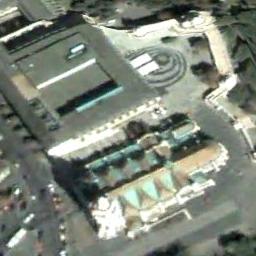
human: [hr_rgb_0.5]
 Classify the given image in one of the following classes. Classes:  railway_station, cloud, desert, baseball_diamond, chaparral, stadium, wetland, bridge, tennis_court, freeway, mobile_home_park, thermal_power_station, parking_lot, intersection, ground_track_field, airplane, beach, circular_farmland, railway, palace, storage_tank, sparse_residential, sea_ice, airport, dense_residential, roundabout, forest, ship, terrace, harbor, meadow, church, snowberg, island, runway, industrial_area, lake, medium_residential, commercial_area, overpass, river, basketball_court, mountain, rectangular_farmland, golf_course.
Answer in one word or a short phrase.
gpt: palace